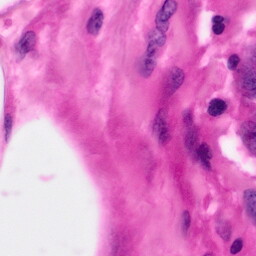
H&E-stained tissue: Pancreatic